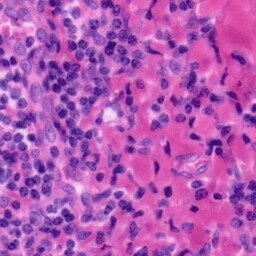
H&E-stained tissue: Tonsil